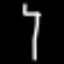
Label: fork